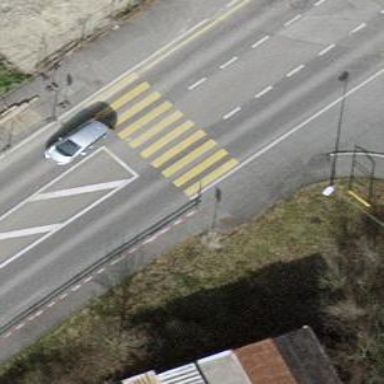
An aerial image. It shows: Uncontrolled crossing on the road.